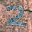
Label: 2